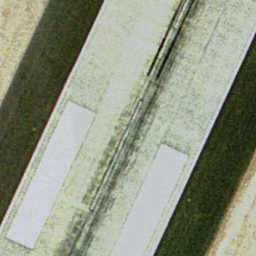
Label: runway